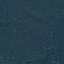
Label: Forest